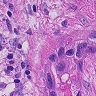
Metastatic tissue present: yes